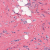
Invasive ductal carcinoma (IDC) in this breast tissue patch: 0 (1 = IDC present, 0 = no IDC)